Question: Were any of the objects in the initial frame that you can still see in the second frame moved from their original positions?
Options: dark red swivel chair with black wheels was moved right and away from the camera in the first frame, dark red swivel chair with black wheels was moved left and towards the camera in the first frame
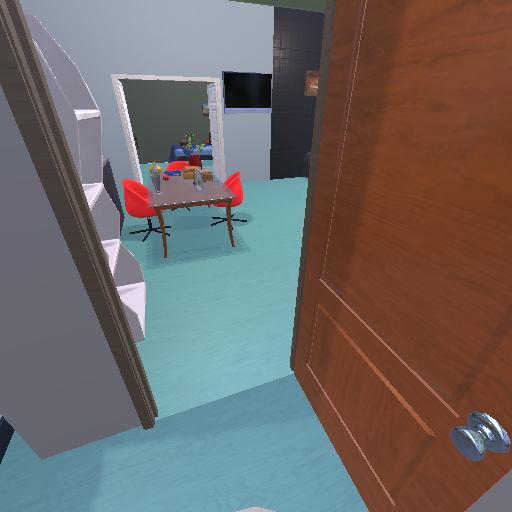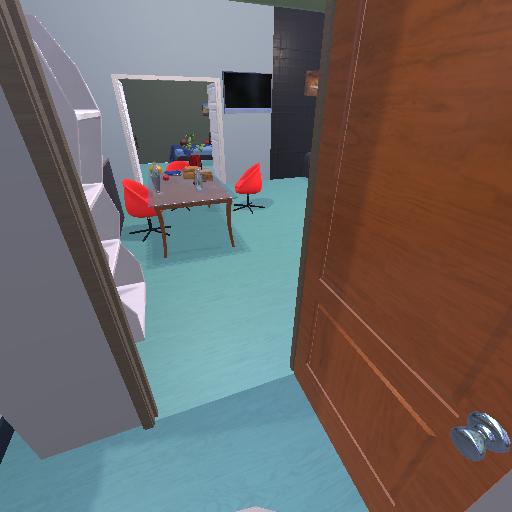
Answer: dark red swivel chair with black wheels was moved right and away from the camera in the first frame